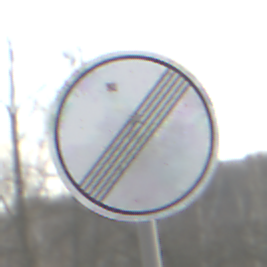
Verkehrszeichen: EndeSaemtlicherBegrenzungen
Umgebung: Outdoor, Nature
Tageszeit: MorningAfternoon
Wetter: PartlyCloudy
Licht: Natural
Jahreszeit: Autumn
Kontrast: LowContrast